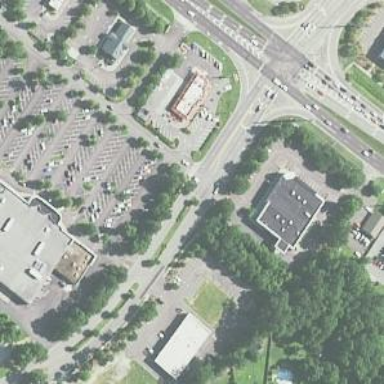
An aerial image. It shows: Retail area.